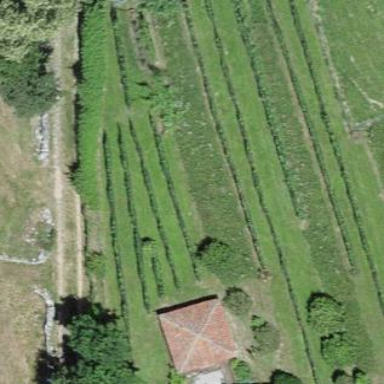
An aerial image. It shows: Vineyard with grape crops.